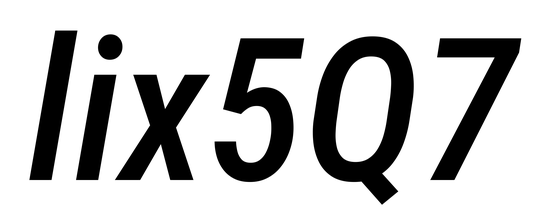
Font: Roboto-Italic_Condensed_Medium_Italic